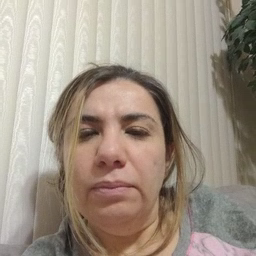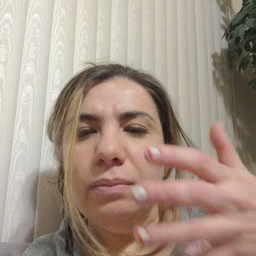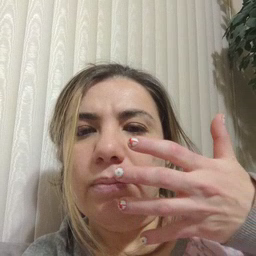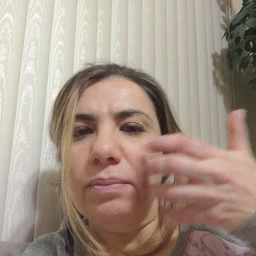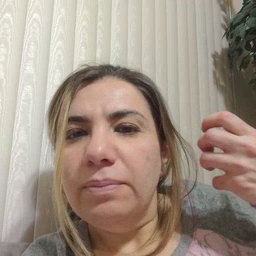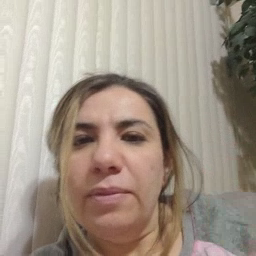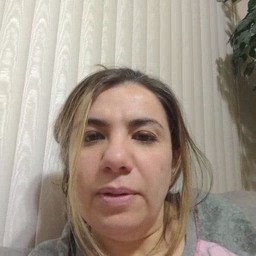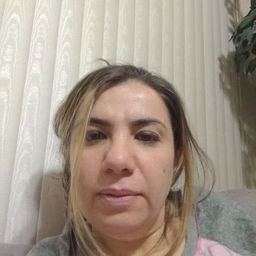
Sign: tiger